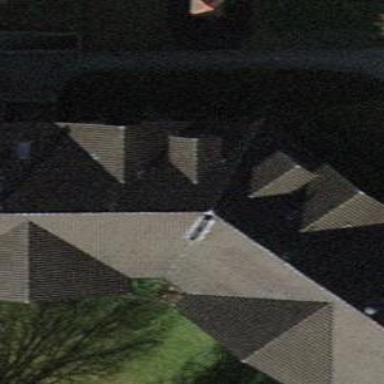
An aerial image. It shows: Building with gabled roof.